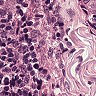
Metastatic tissue present: no